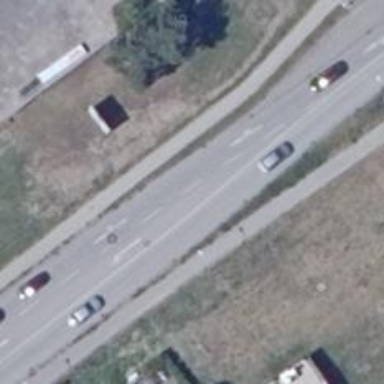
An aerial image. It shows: Primary highway with asphalt surface and dedicated cycle track.